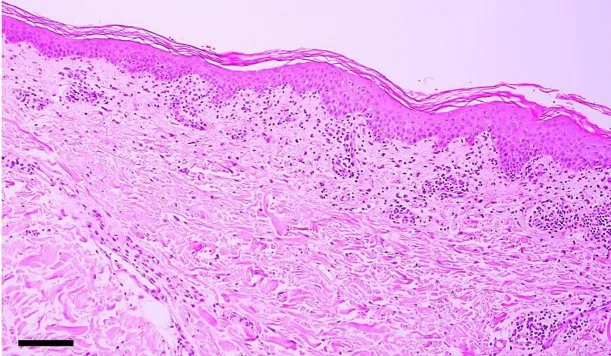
Histopathologic features:. Microscopic image at a low power field showing psoriasiform epidermal hyperplasia, perivascular infiltration, and ,interface dermatitis (hematoxylin-eosin, scale bar represents 100 mum).
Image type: pathology (h&e)